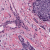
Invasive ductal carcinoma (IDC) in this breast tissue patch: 1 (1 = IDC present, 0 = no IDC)